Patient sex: M
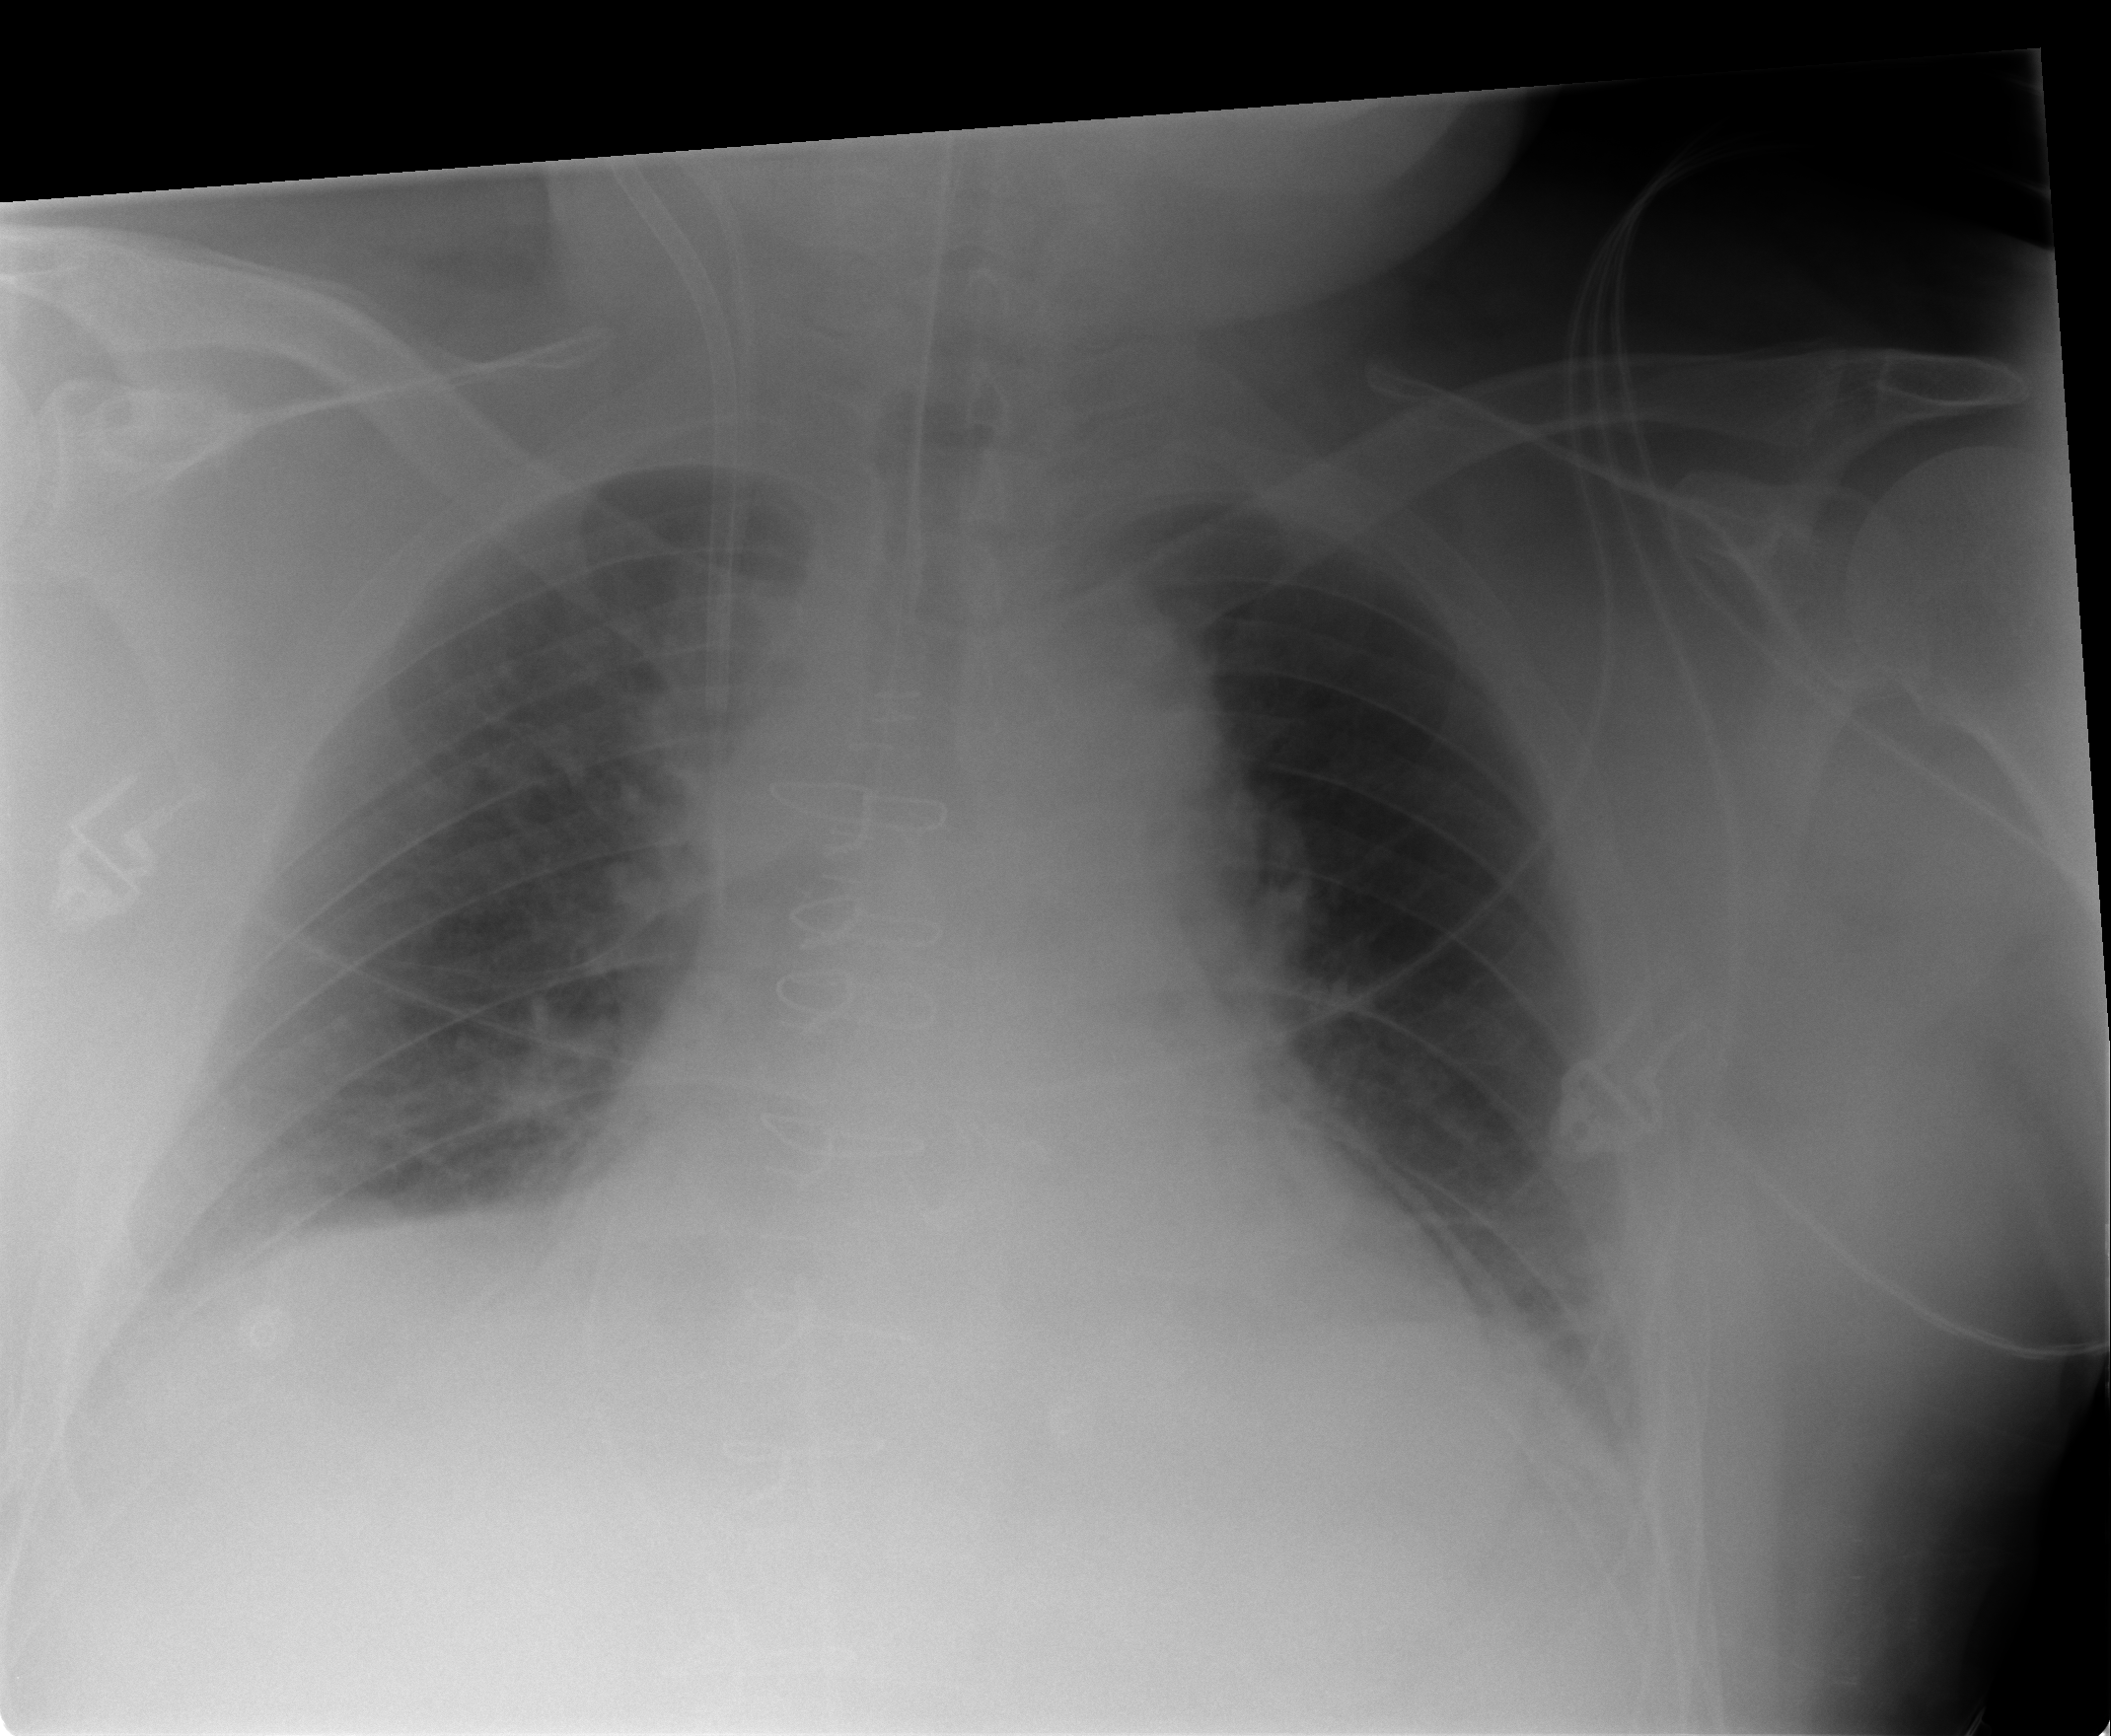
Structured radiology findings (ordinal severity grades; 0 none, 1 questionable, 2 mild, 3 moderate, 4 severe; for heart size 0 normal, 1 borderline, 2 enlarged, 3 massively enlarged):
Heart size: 1
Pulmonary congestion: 0
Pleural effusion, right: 0
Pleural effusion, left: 0
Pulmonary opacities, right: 0
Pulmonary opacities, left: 0
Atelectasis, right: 2
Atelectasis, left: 2